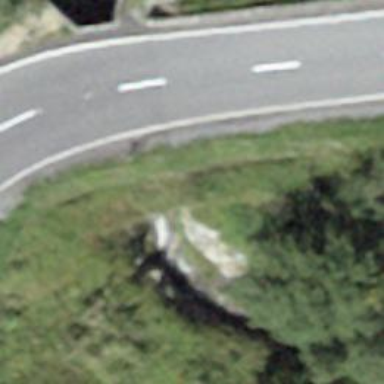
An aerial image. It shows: Culvert tunnel.